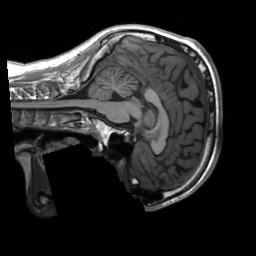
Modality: T1w
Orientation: sagittal
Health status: healthy
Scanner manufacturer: siemens
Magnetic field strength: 3 T
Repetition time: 2.3 s
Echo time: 0.00207 s